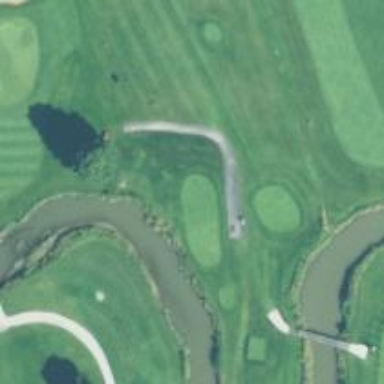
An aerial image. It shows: Path for both road and golf.